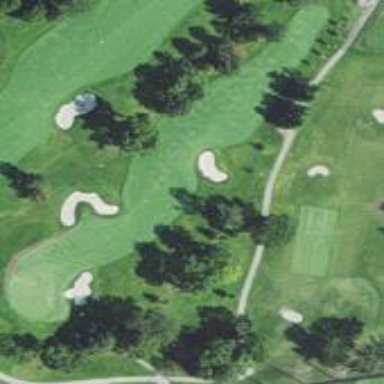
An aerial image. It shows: Well-maintained grassy area designated as golf fairway for the sport of golf. The grass is neatly mown.